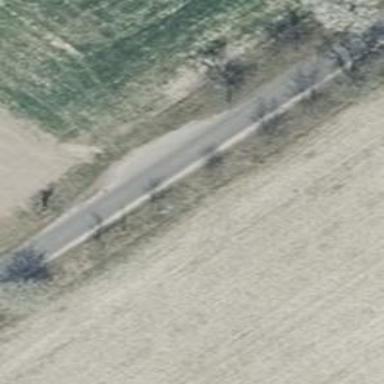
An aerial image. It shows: Passing place on the road.